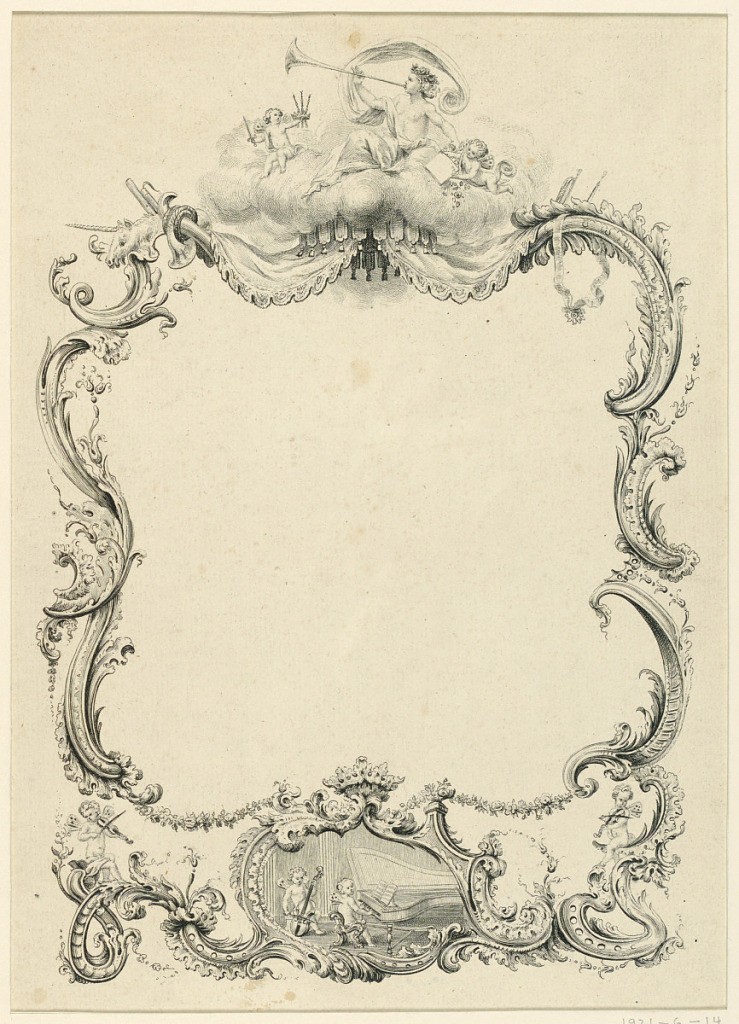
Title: Frame for the Title or the Dedication of a Music Book, or a Program of or an Invitation to a Concert
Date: ca. 1750
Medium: Etching on paper
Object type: Print
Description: Rocailles. Four putti, disposed in an escutchon and upon the scrolls, play music. On top are a genius blowering a trumpet and other references to a prince. On verso: canopy, ornament, rough sketches in pen and ink